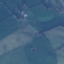
Label: Pasture